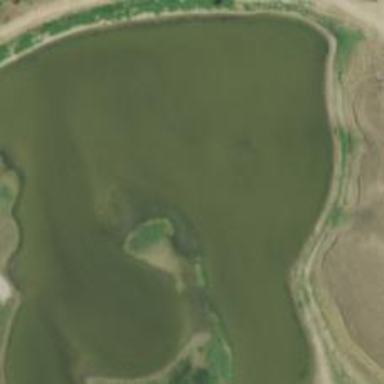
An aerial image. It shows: Reservoir.